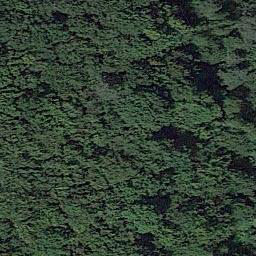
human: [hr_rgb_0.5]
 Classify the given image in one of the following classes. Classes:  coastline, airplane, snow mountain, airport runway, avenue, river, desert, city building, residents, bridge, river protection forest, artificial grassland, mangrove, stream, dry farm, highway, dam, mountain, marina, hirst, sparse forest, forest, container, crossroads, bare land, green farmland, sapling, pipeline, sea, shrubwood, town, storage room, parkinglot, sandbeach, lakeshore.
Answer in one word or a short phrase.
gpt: forest